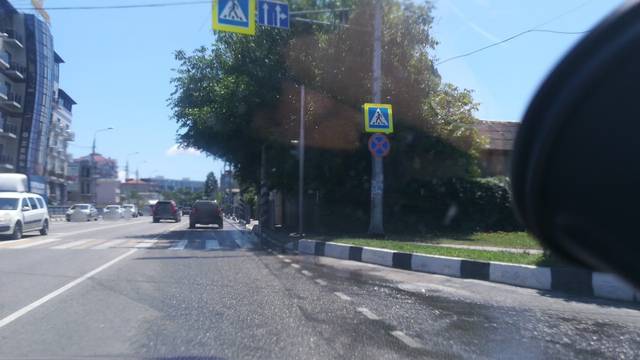
Region: Russia
Coordinates: 44.905, 37.333